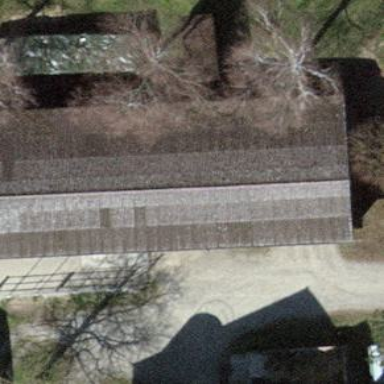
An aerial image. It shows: Gabled roof on farm auxiliary building.